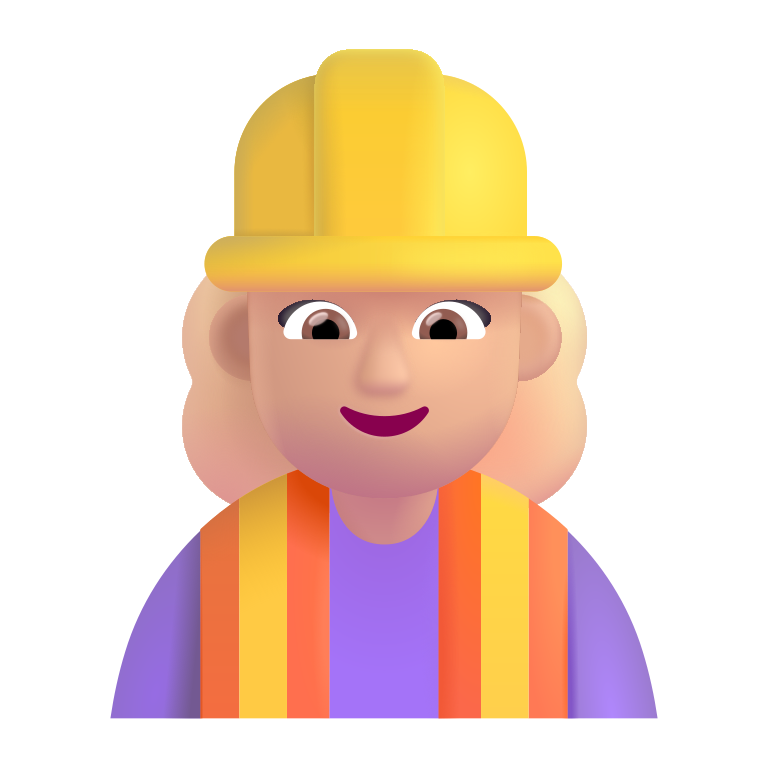
woman construction worker color  light